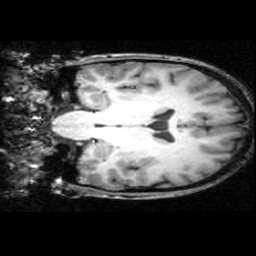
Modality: T1w
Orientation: coronal
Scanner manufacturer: ge
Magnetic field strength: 3 T
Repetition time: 0.01222 s
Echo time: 0.005176 s